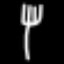
Label: fork